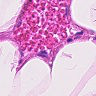
Metastatic tissue present: no